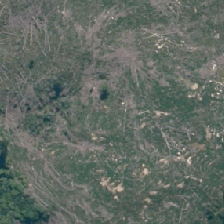
Land cover: harvested_forest